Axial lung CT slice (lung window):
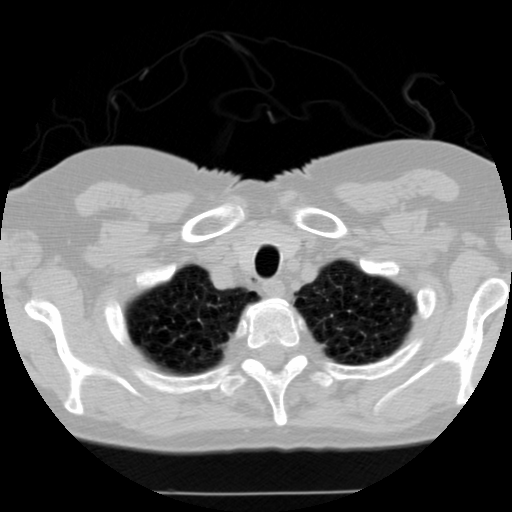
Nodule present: no